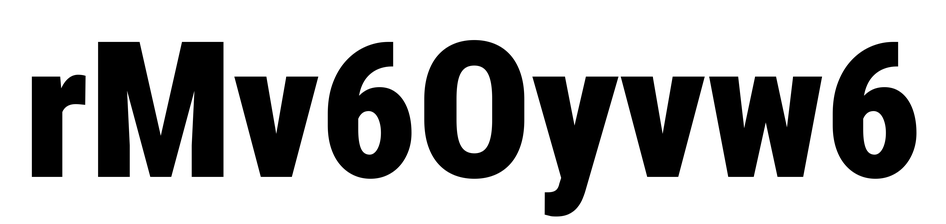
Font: Roboto_Condensed_Black